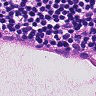
Metastatic tissue present: yes